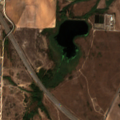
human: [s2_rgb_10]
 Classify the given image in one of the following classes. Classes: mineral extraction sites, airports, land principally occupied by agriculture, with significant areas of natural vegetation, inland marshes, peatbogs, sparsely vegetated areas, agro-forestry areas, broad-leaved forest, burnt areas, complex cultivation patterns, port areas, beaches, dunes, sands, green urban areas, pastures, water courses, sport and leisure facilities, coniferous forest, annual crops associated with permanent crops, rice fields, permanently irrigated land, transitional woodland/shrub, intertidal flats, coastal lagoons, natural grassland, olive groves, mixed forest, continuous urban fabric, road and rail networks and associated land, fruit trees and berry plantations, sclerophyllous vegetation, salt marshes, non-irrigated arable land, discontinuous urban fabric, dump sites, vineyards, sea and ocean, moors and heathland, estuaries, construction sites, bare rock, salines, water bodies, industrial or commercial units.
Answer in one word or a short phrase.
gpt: non-irrigated arable land, permanently irrigated land, vineyards, complex cultivation patterns, land principally occupied by agriculture, with significant areas of natural vegetation, agro-forestry areas, water bodies